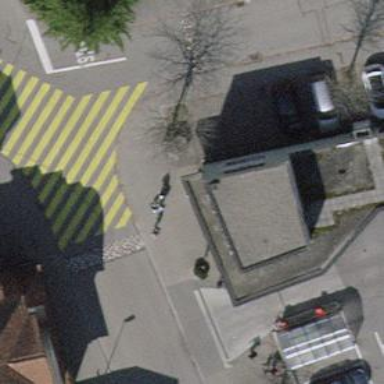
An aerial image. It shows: Kerb serving as barrier.